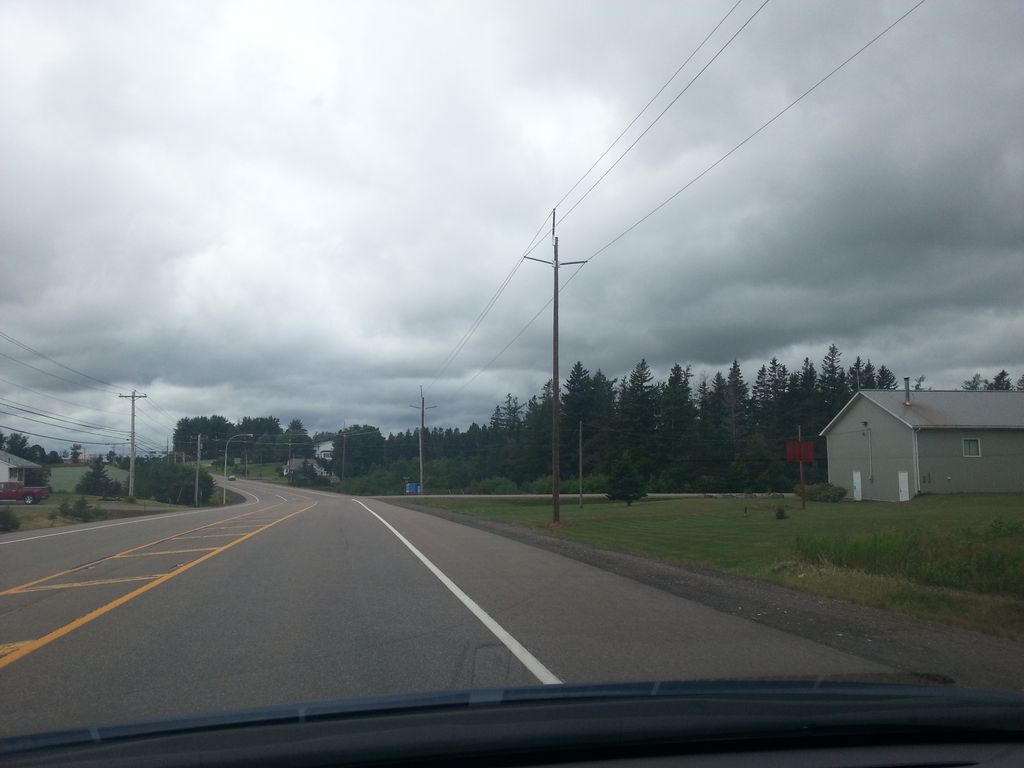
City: charlottetown